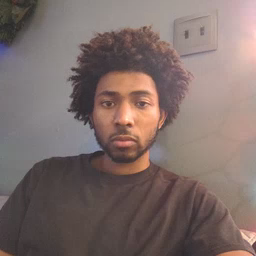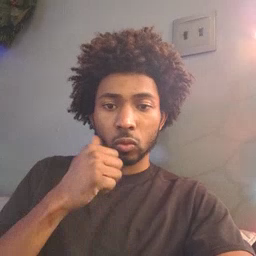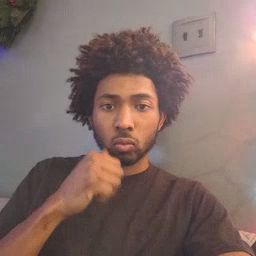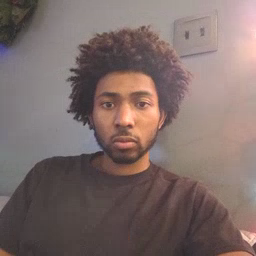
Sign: girl